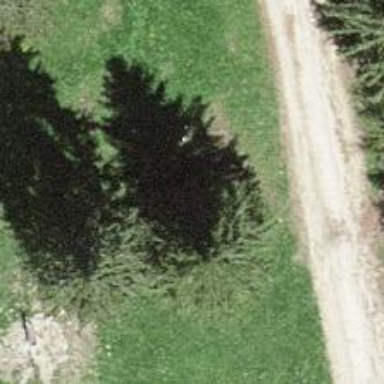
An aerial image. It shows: Beautiful tree in nature.